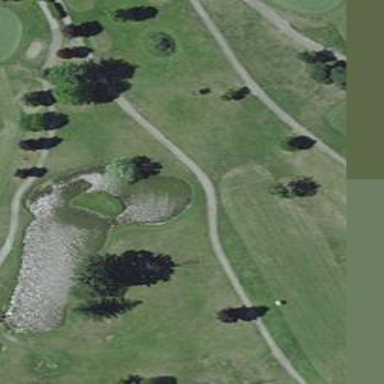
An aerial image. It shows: Water hazard on golf course.